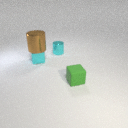
small green rubber cube in front of small cyan metal cylinder